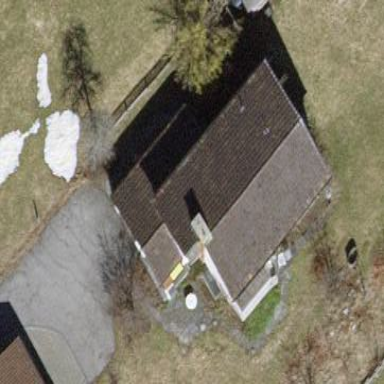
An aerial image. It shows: Simple house.